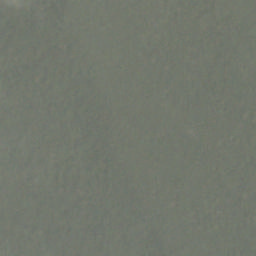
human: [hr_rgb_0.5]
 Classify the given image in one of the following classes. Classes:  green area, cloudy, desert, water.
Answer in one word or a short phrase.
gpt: cloudy